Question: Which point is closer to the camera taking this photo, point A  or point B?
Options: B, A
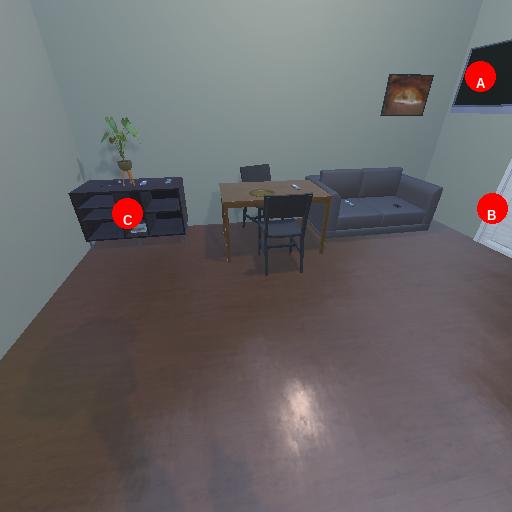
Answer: B